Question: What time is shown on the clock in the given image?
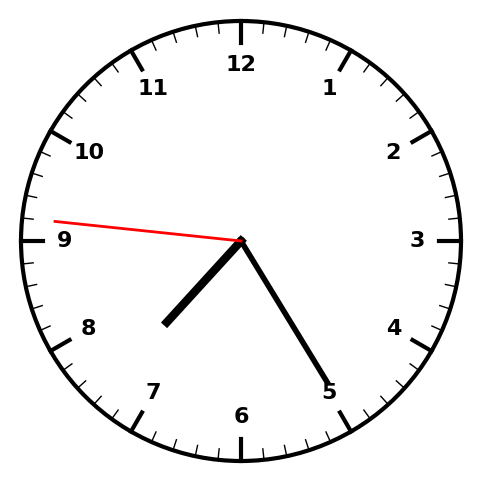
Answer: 07:24:46